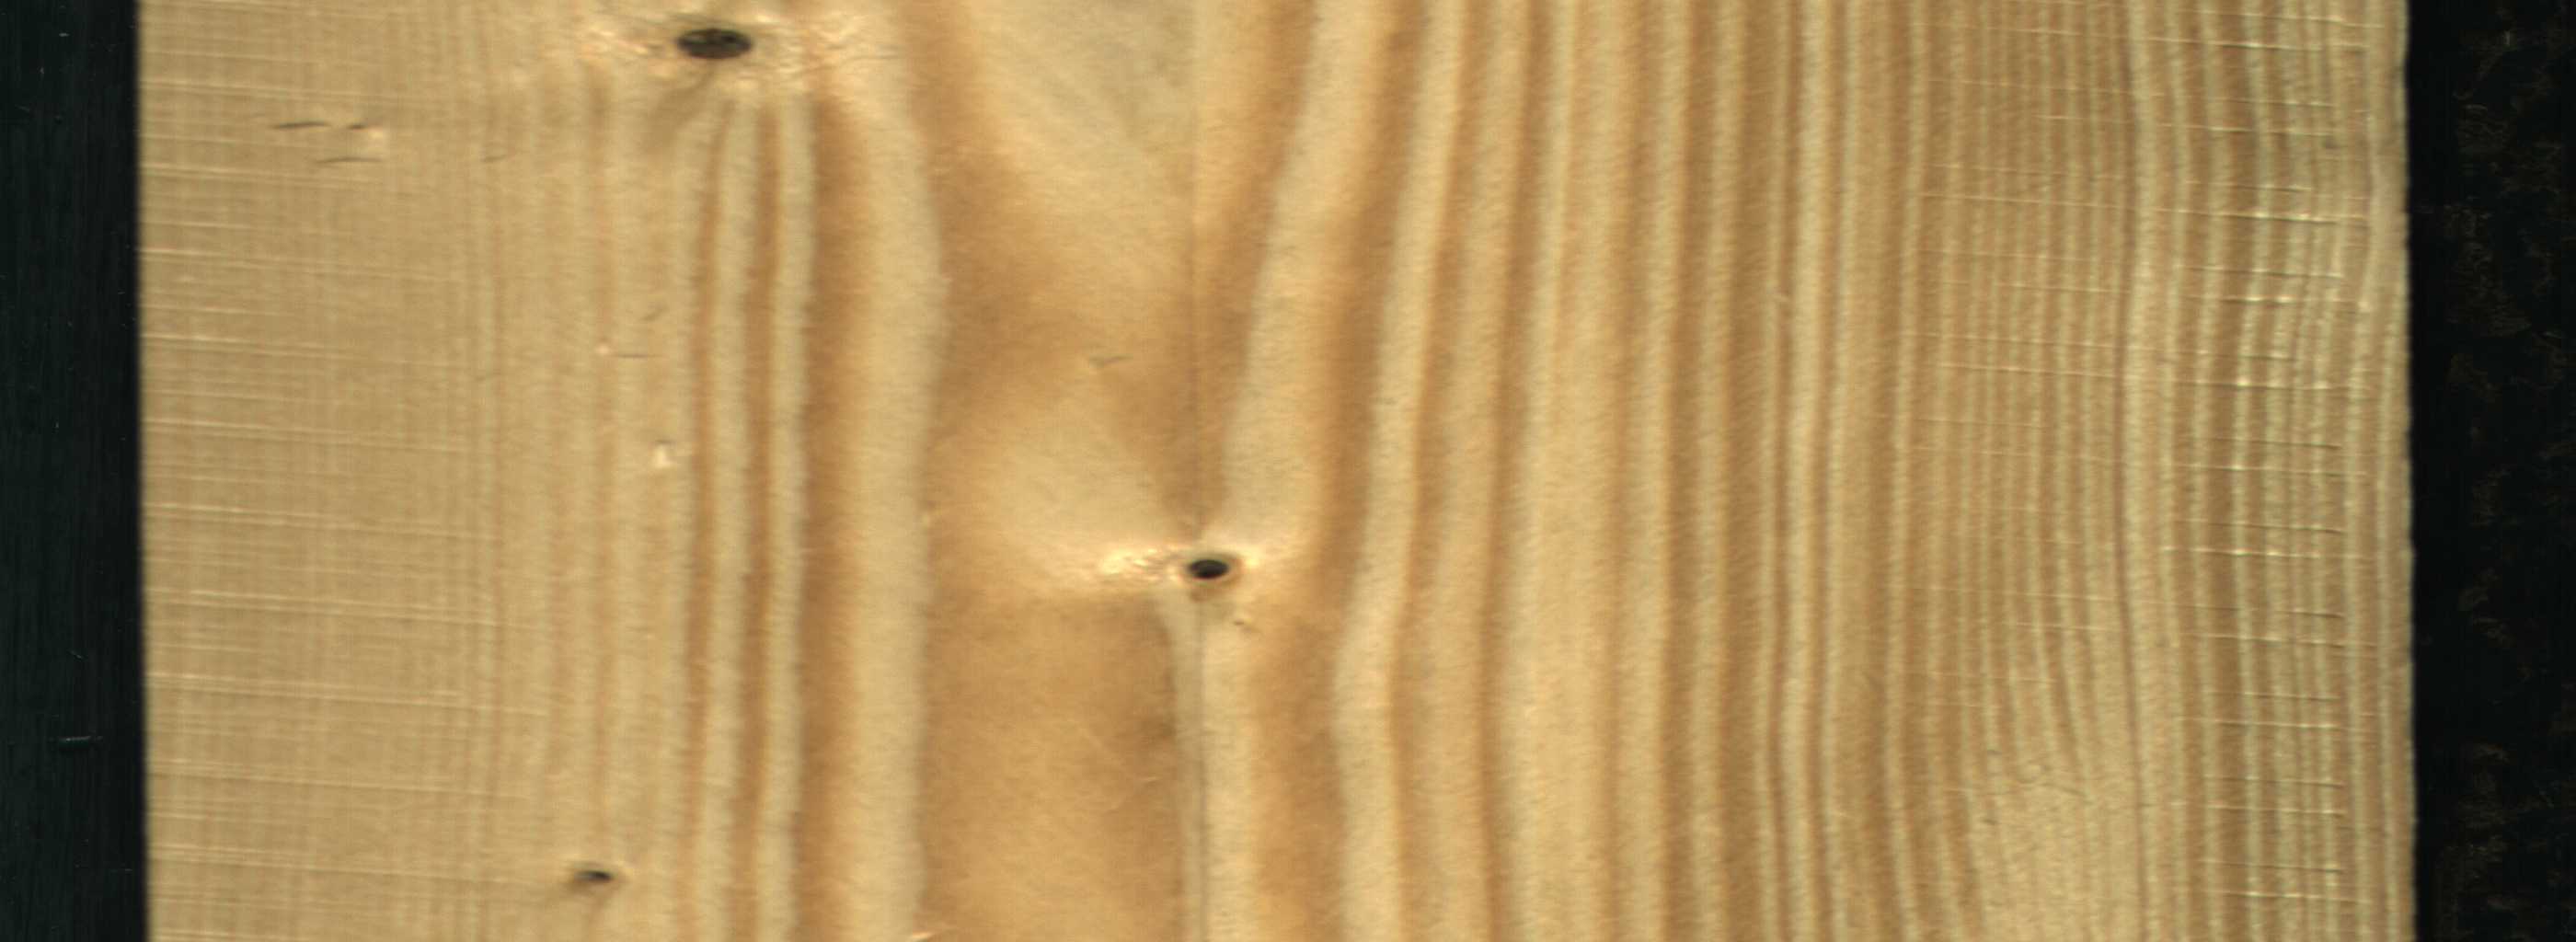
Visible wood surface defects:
Dead_Knot
Dead_Knot
Dead_Knot